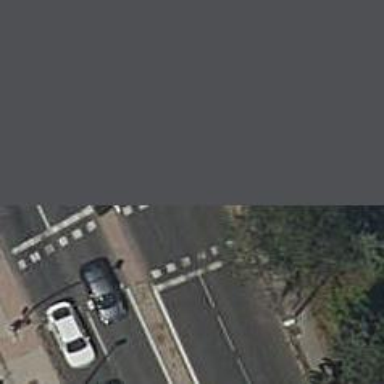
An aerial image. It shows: Crossing on the footway with traffic signals.